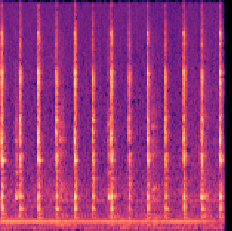
Sound class: Clock tick